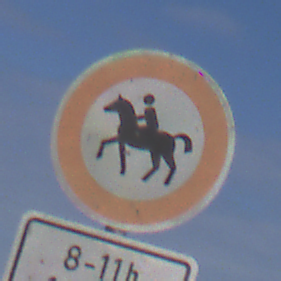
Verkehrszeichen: VerbotReiter
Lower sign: ZeitangabenOhneBeschraenkungAufWochentage2
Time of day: Midday
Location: Outdoor (Nature)
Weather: PartlyCloudy
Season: NotSpecified
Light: Natural